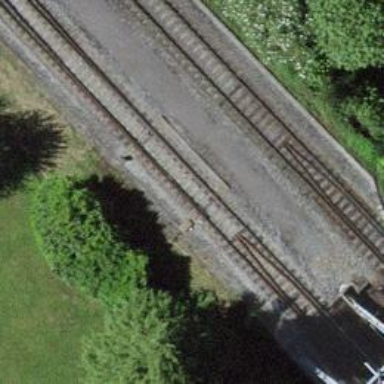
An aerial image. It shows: Railway switch.